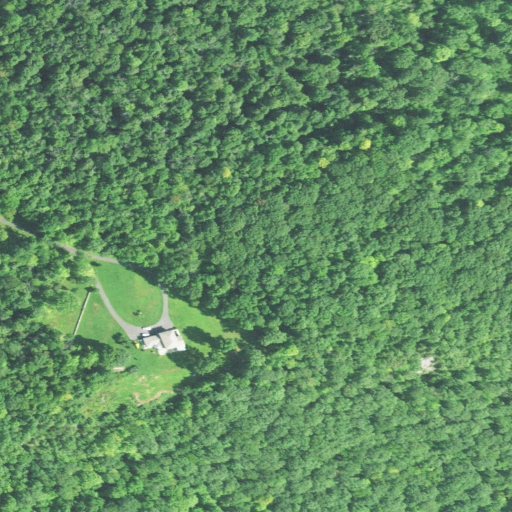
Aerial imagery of mountain in Connecticut named Mount Rat containing deciduous forest, pasture, and open development